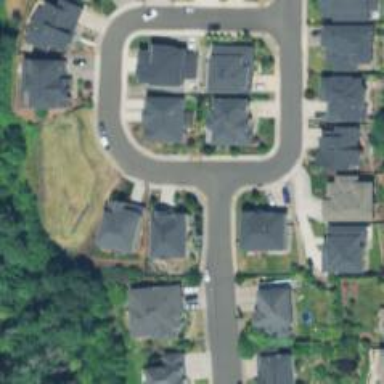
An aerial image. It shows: Residential road with sidewalk on the left.